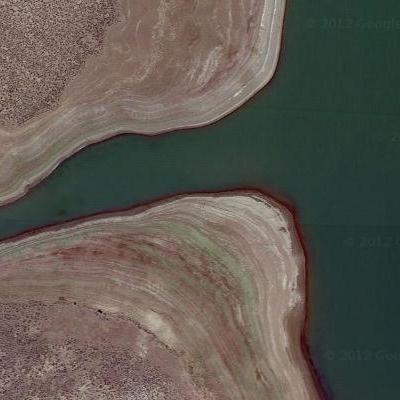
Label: dRiverLake